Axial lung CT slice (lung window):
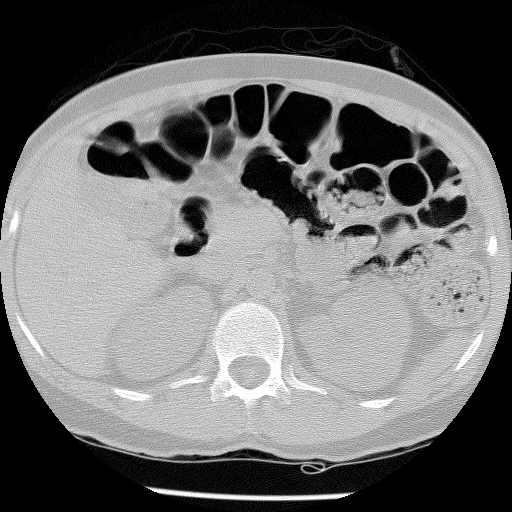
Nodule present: no